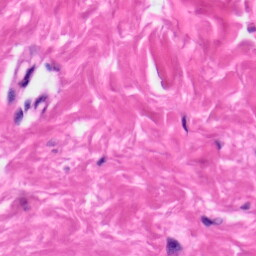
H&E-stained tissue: Skin